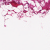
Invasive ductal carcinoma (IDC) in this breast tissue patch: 0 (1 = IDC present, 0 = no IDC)